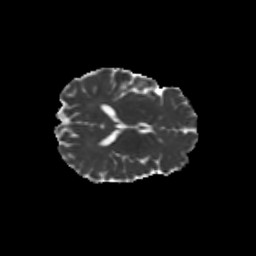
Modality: MD
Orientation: axial
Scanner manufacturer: siemens
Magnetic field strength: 3 T
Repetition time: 9.2 s
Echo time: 0.084 s